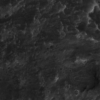
Label: not_dusty